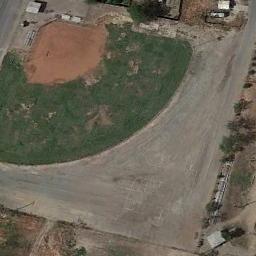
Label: baseball_diamond